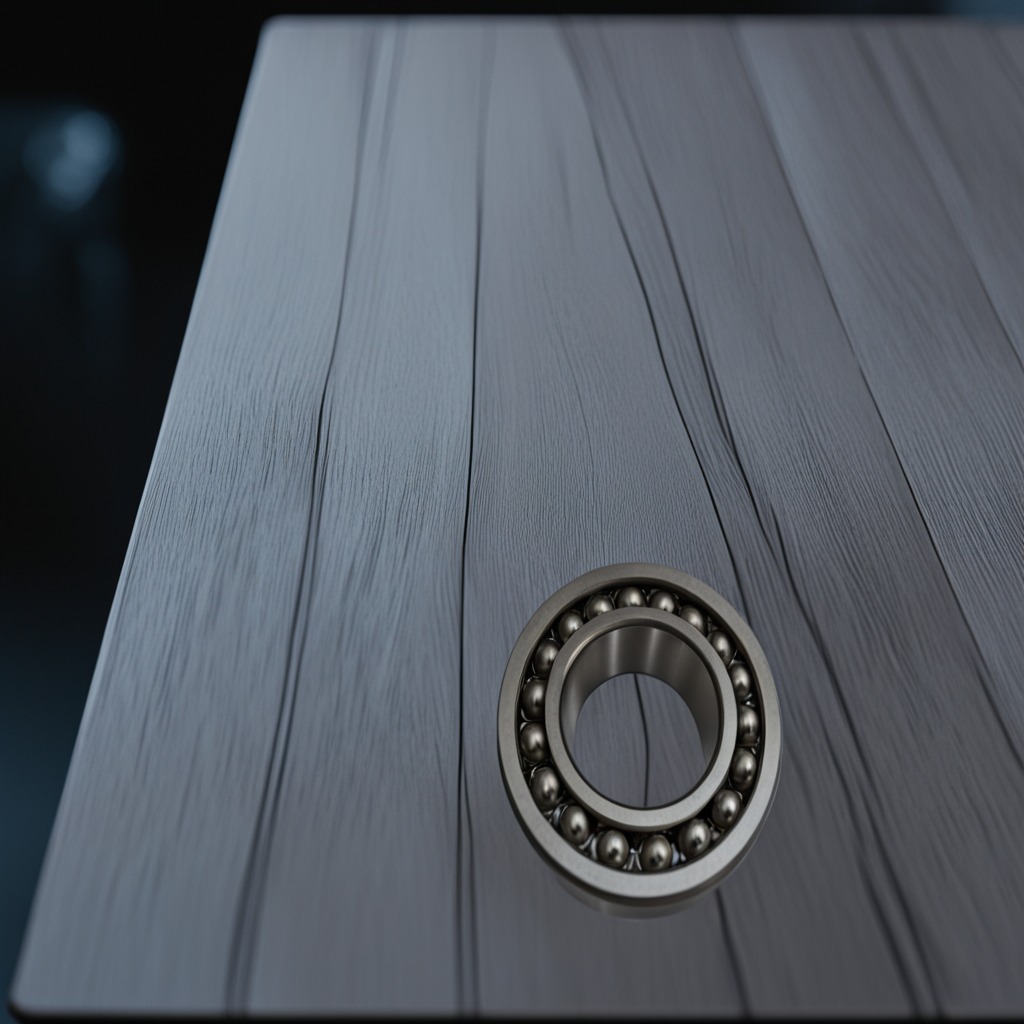
A metal ball bearing lies on the old table in the garage.